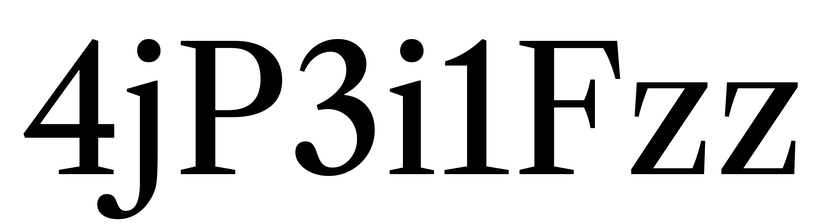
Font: LibreCaslonText_Regular